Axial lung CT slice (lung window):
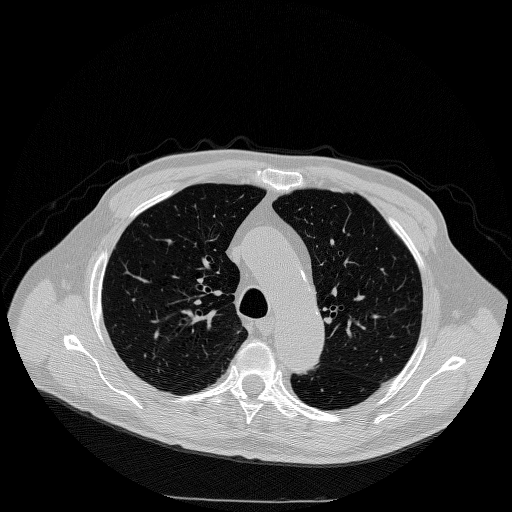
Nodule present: no